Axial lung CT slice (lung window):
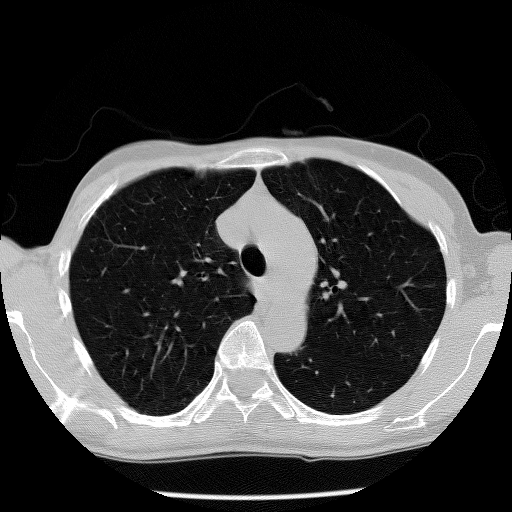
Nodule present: no